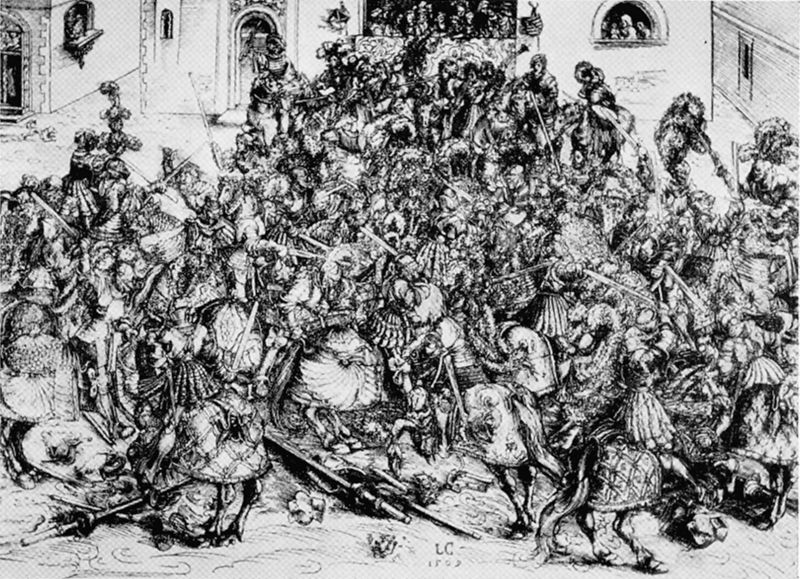
Titel: Ein Turnier
Künstler: Lukas Cranach
Schlagwörter: kampf, stadt, fenster, männer, schwarz, straße, weiss, menge, boden, renaissance, pferd, pferde, reiter, hof, krieg, schlacht, soldaten, druck, stich, waffen, gemetzel, getümmel, lanzen, speer, gefecht, rüstungen